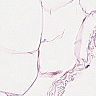
Metastatic tissue present: no